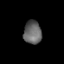
Tissue: lung
Cell type: Smooth muscle cells
Senescence score: 0.6672
Nuclear area (px): 408
Mean DAPI intensity: 100.873